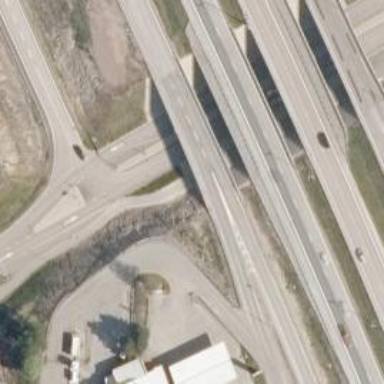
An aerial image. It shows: Asphalt surface bridge on motorway link.